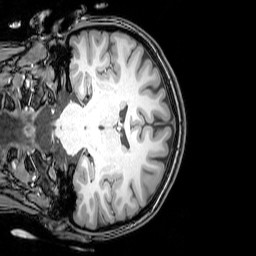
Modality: T1w
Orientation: coronal
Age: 21
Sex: female
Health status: healthy
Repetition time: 0.081 s
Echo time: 0.037 s